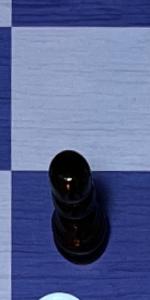
Label: Pawn_Black